Question: When im running an Asp.net ( cs file) page :
and creating 'Thread T = new Thread(...)' using 'BeginInvoke()'
Does the Thread is being taken from the Asp.net reserved Thread Pool ?
## edit
> Essentially, .NET maintains a pool of threads that can handle page
requests. When a new request is received, ASP.NET grabs one of the
available threads and uses it to process the entire page. That same
thread instantiates the page, runs your event handling code, and
returns the rendered HTML. If ASP.NET receives requests at a rapid
pace--faster than it can serve them--unhandled requests will build up in
a queue. If the queue fills up, ASP.NET is forced to reject additional
requests with 503 "Server Unavailable" errors.
I dont want to impact the Asp.net "requests threads..."

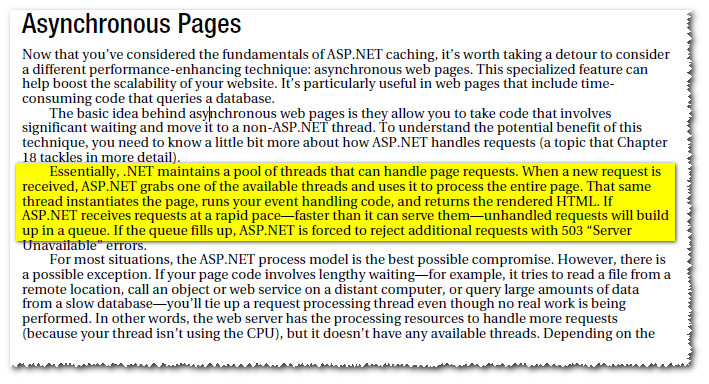
Answer: When you use 'new Thread()', it actually creates a new thread that is not related to the 'ThreadPool'.
When you use 'Delegate.BeginInvoke()', the delegate executes on the .Net 'ThreadPool' (there is no special ASP.NET ThreadPool).
Usually, it's best if you use the 'ThreadPool' for a short running tasks and create a thread manually if you need to run a long-running task. Another option is to use .Net 4.0 'Task', which gives you a nicer, consistent API. CPU-bound 'Task's usually run on the 'ThreaPool', but you can specify a 'LongRunning' option, so that they create their own thread.
In general, you probably don't have to worry about starving the 'ThreadPool', even in ASP.NET applications, because the limits are high enough (at least in .Net 4.0, they were somewhat lower in previous versions). If you do encounter these problems, you can try increasing the number of thread in the 'ThreadPool', or you can use a separate thread pool (which will require some code, but you should be able to find code for this on the internet). Using a custom thread pool is easier if you used 'Task's, because it means just switching a 'TaskScheduler'.